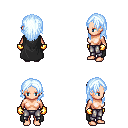
a pixel art fantasy rpg character, female body template, human, light skin, black cape, metal pants, white cyan long hairstyle, gold gloves, four views (front, back, left, right), 2x2 character sprite sheet, small pixel art, hard edges, no anti-aliasing